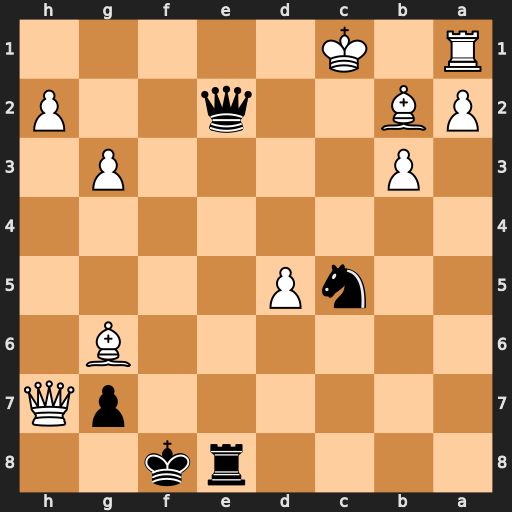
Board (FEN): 4rk2/6pQ/6B1/2nP4/8/1P4P1/PB2q2P/R1K5
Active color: b
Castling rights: -
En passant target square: -
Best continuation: Qe1+ Kc2 Re2#